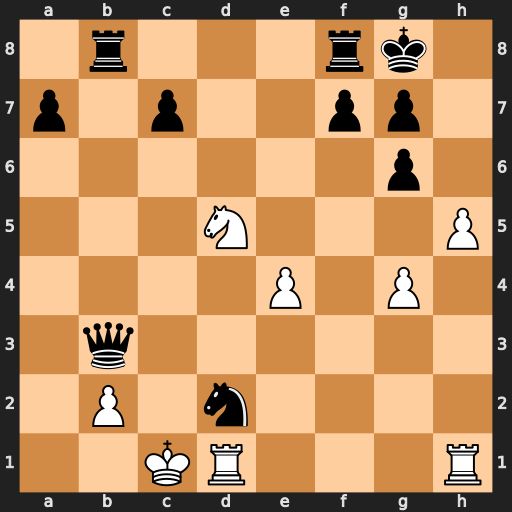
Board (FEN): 1r3rk1/p1p2pp1/6p1/3N3P/4P1P1/1q6/1P1n4/2KR3R
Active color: w
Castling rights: -
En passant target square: -
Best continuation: Ne7+ Kh8 hxg6+ Qh3 Rxh3#